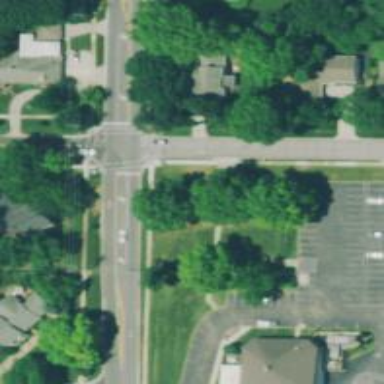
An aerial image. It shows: Solid stop line on the road.